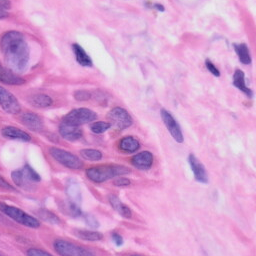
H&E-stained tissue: Skin